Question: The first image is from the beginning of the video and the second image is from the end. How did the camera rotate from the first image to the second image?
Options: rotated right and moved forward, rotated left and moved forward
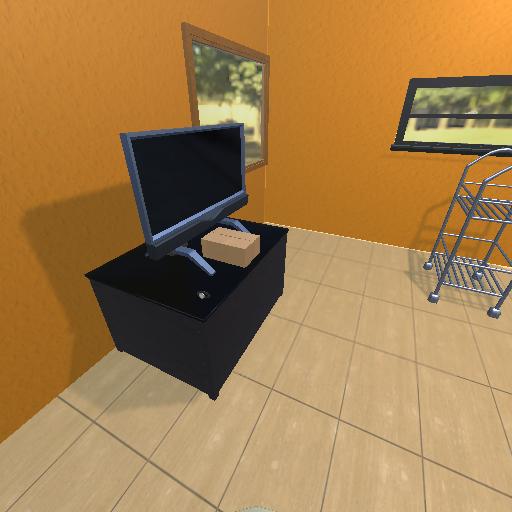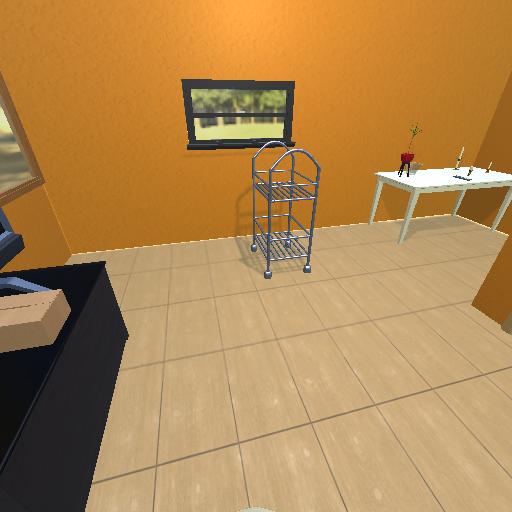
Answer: rotated right and moved forward